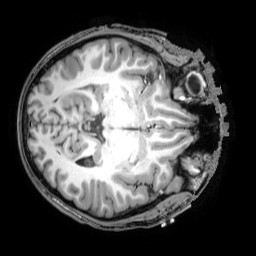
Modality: T1w
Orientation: axial
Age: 22
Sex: male
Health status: healthy
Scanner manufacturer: philips
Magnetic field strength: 3 T
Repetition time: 0.008198 s
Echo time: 0.003777 s